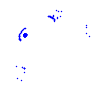
Particle: proton